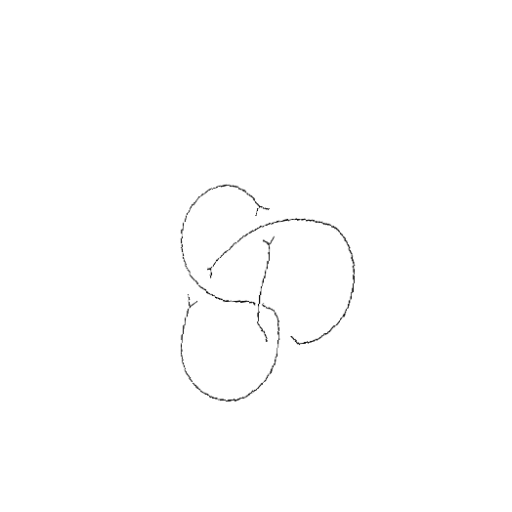
Crossing number: 4